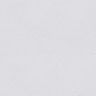
Metastatic tissue present: yes